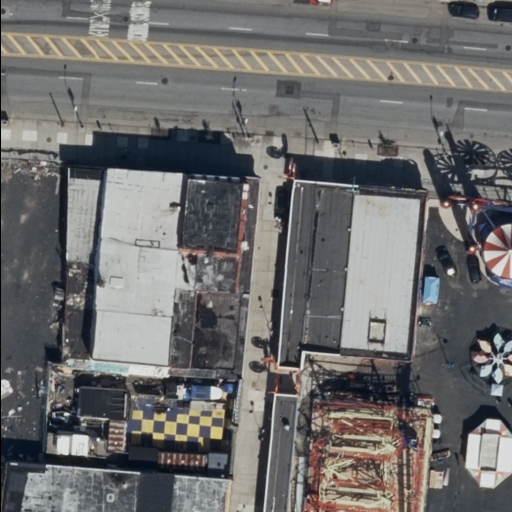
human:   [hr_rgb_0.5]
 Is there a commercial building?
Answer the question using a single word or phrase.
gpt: no

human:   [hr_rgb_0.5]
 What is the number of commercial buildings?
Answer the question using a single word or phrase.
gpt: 0

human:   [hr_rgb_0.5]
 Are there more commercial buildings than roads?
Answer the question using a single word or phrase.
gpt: no

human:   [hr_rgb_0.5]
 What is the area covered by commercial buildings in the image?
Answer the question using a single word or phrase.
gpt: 0m2

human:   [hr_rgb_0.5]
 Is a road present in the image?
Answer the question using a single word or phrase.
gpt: yes

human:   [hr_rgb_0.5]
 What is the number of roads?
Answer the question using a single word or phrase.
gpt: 4

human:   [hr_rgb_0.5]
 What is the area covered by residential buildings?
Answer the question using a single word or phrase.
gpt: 3219m2

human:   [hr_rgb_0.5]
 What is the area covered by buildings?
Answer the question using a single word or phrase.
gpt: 3219m2

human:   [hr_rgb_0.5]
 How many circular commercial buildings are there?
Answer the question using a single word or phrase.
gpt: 0

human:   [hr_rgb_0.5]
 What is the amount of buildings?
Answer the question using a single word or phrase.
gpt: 8

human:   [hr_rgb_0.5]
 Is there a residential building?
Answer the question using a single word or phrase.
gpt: yes

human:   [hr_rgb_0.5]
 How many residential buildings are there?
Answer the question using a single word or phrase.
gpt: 8

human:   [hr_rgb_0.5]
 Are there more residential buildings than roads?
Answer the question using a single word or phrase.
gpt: yes

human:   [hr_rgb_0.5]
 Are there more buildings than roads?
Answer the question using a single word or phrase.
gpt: yes

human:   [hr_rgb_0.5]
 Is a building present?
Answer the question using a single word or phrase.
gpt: yes

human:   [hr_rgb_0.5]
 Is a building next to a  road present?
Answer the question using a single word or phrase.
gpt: yes

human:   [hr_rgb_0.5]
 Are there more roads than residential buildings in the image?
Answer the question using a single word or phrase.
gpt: no

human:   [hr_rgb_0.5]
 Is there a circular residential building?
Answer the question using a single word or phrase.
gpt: no

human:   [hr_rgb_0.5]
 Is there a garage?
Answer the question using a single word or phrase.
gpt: no

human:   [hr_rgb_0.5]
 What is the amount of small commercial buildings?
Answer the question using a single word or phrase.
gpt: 0

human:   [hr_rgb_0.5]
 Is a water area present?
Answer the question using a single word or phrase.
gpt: no

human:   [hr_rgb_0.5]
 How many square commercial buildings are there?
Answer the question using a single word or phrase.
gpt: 0

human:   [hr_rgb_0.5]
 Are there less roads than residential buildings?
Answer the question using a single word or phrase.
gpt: yes

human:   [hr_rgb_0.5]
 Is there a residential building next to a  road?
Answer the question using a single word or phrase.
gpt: yes

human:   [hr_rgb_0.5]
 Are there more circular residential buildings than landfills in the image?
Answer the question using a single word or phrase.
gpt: no

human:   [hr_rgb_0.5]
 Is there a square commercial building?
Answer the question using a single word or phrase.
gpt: no

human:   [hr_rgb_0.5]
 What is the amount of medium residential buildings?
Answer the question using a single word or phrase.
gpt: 4

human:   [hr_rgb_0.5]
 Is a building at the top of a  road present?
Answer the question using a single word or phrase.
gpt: yes

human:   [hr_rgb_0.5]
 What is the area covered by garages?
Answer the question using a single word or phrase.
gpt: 0m2

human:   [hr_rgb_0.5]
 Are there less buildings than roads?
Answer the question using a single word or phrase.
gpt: no

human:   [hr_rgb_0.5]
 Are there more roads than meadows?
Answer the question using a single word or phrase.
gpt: yes

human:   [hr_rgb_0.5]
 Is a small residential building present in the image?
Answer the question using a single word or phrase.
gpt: no

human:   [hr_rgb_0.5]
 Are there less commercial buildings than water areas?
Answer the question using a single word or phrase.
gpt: no

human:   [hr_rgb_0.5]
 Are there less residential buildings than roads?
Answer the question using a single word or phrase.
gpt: no

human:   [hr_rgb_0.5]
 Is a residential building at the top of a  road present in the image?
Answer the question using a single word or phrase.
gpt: yes

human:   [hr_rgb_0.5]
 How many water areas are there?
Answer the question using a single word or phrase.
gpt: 0

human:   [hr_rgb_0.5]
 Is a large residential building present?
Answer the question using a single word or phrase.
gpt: yes

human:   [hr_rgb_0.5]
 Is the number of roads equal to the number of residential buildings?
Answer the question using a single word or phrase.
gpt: no

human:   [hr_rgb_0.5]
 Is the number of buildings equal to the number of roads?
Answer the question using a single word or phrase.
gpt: no

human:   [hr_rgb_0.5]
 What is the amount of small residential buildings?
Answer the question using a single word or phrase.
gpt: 0

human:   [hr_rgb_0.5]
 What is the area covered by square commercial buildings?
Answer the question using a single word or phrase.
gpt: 0m2

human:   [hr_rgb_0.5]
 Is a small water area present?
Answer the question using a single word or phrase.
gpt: no

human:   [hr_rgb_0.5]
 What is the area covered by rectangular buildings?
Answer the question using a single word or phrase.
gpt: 2910m2

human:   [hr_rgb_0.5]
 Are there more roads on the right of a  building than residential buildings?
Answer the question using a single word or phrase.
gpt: no

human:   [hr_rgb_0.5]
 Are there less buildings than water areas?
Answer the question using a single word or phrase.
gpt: no

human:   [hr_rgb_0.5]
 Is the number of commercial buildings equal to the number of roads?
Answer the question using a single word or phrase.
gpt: no

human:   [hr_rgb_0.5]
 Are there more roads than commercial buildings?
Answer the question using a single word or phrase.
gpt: yes

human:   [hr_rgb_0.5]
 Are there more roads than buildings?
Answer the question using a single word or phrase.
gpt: no

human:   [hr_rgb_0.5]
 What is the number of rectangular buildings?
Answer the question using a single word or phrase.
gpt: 7

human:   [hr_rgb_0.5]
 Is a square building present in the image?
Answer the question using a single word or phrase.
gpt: no

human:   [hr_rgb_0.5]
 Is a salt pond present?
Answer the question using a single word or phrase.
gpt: no

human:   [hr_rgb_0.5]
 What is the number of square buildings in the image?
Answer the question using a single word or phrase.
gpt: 0

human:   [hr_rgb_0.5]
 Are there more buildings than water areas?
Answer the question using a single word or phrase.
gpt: yes

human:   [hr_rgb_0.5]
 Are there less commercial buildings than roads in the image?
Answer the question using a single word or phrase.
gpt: yes

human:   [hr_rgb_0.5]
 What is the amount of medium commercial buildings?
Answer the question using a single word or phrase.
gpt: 0

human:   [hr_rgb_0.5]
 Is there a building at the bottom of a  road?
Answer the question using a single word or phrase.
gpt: yes

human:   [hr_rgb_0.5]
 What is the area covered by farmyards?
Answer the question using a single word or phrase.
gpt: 0m2

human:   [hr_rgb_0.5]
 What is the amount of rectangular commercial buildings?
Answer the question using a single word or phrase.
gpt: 0

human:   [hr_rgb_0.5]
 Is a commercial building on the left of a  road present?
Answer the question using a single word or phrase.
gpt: no

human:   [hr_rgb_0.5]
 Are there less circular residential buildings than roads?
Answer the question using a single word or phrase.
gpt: yes

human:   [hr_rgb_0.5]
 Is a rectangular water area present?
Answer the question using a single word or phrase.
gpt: no

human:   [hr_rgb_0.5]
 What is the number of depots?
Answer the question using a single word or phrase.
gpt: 0

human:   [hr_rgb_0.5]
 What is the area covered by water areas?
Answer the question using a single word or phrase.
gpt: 0m2

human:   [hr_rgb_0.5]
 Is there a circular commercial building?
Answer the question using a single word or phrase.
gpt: no